Interaction volume radius: 10 \u00c5
Interaction volume height: 25 \u00c5
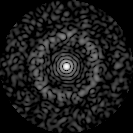
Disorder parameter: 0.8086